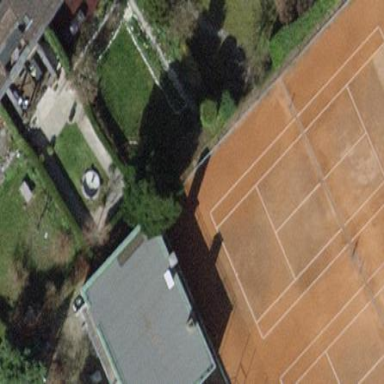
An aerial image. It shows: Tennis court on pitch.